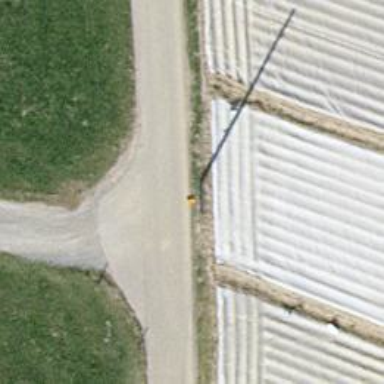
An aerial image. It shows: Pipeline marker.